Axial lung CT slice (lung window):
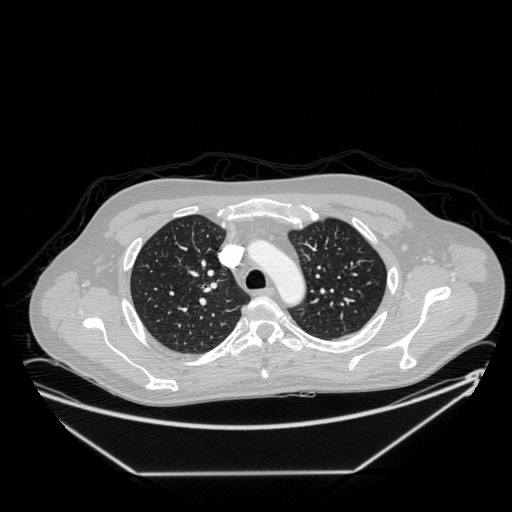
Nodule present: no